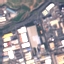
Label: Industrial